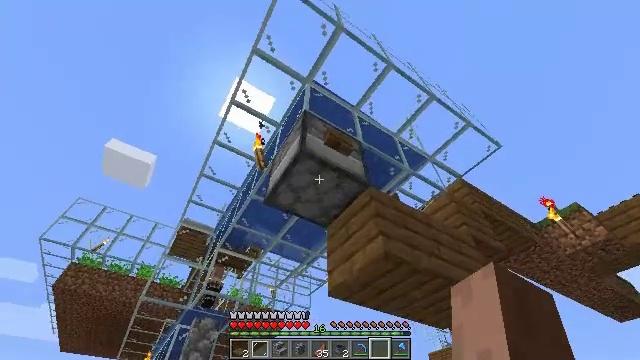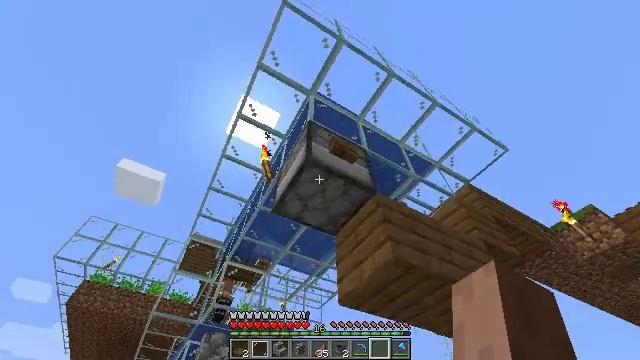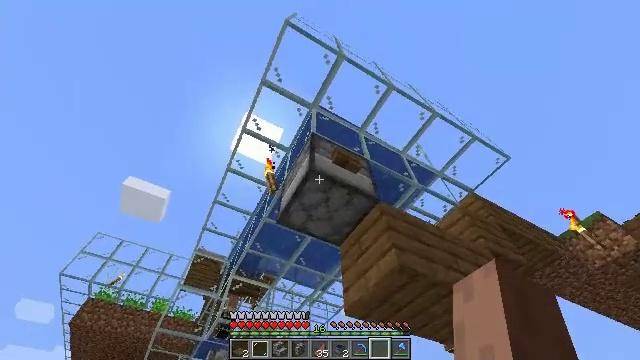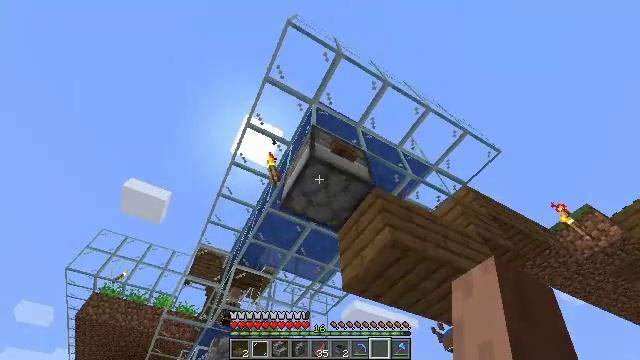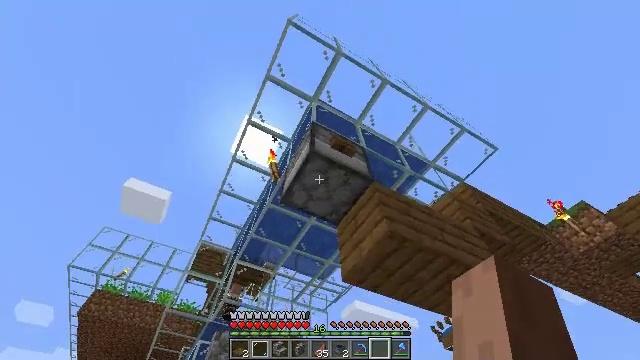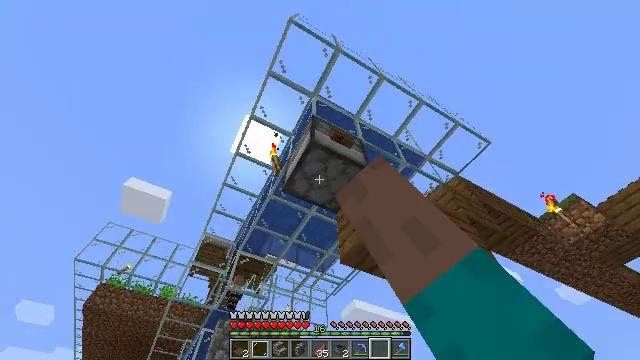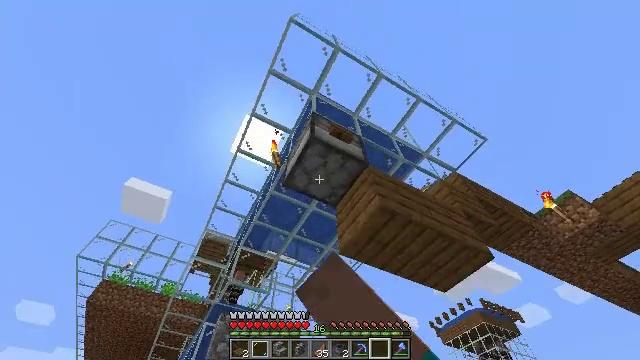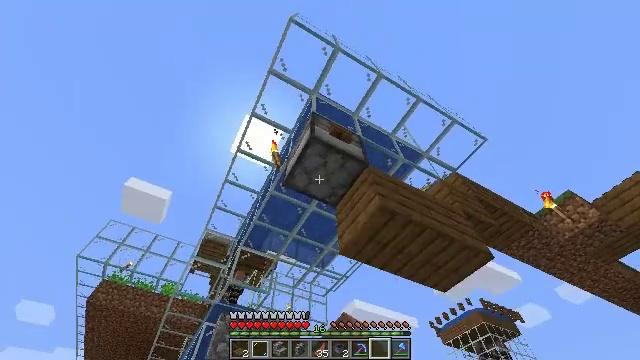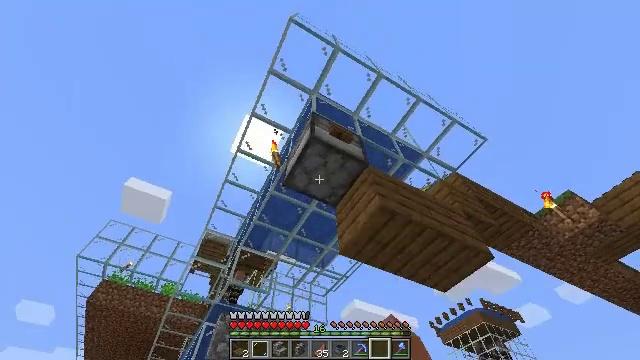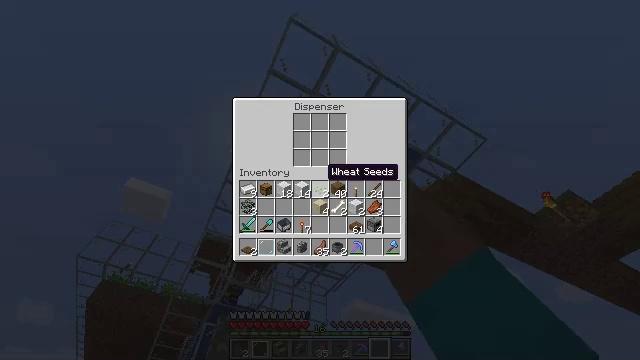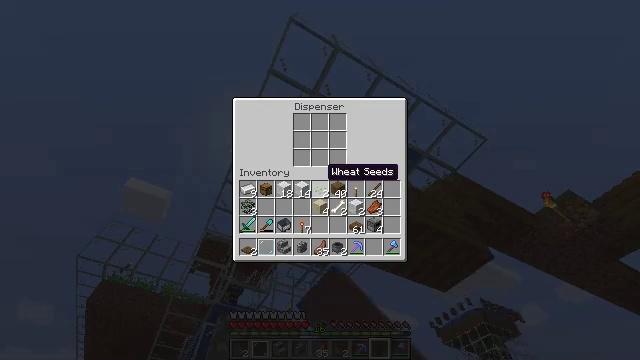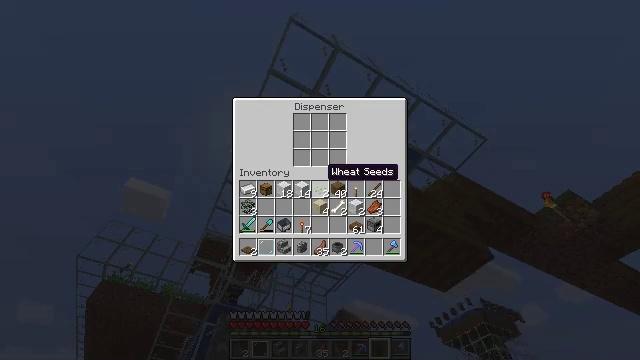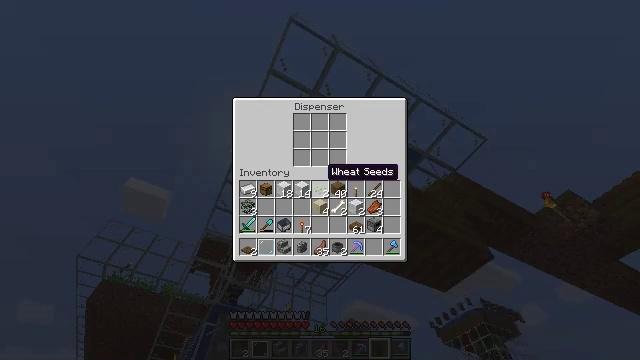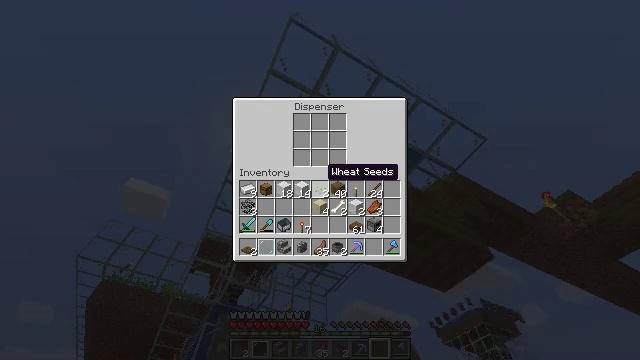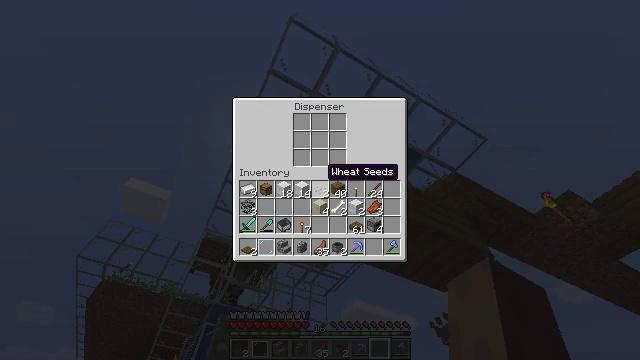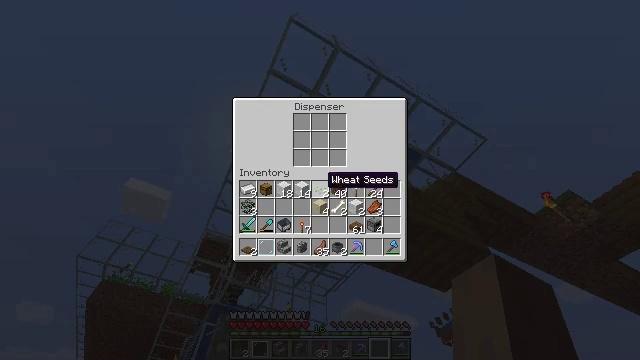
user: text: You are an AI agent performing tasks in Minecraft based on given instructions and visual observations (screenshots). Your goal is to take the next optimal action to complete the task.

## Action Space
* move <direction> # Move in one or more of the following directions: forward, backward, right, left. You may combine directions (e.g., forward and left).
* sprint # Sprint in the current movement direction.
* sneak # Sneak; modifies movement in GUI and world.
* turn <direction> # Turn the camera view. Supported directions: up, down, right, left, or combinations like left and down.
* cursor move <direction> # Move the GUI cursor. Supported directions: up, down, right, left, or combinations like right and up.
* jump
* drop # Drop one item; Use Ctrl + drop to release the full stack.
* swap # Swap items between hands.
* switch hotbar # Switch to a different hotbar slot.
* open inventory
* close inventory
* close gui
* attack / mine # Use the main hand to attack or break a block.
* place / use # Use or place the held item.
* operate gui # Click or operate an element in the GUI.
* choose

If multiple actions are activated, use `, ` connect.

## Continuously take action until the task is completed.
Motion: motion action
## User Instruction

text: Put iron ingots in the crafting grid to craft a minecart.
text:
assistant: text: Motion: turn left and up
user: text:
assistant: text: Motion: turn left and up
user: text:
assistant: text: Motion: no_op
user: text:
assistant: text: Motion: use / place
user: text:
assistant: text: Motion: use / place
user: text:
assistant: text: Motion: use / place
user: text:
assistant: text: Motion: use / place
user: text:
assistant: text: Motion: use / place
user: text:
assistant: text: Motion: open gui
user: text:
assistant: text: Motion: no_op
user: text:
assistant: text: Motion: no_op
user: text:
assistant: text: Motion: no_op
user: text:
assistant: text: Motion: no_op
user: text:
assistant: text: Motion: no_op
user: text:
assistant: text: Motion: no_op
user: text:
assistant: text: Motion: cursor move right
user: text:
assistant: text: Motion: no_op
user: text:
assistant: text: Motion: no_op
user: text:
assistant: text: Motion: no_op
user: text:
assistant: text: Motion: no_op
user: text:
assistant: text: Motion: no_op
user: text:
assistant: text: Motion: cursor move up
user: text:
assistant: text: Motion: no_op
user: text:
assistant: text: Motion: no_op
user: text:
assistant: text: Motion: no_op
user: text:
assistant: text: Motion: no_op
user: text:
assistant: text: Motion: no_op
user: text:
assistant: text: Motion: no_op
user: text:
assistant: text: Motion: no_op
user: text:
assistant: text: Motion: no_op